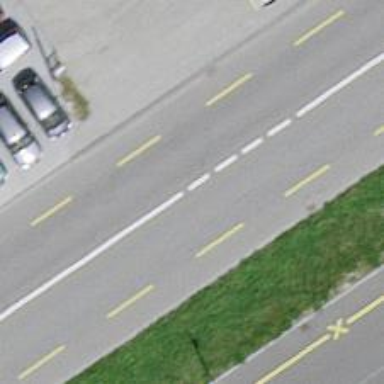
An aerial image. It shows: Primary highway with asphalt surface and designated lane for cyclists.